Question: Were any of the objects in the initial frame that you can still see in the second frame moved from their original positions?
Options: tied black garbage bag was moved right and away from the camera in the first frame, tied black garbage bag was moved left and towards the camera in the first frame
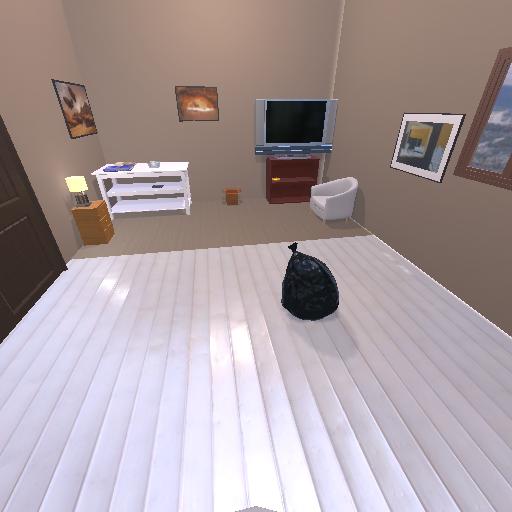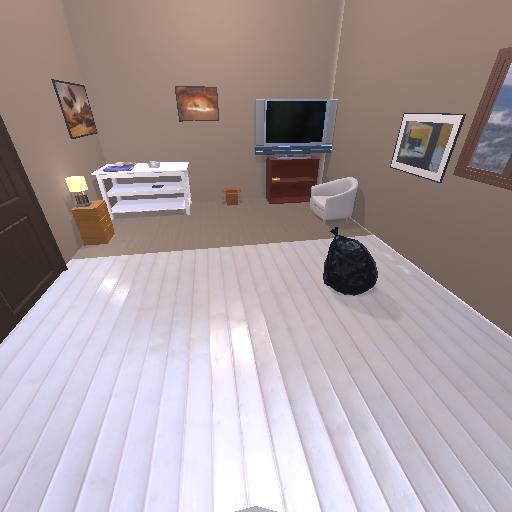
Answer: tied black garbage bag was moved right and away from the camera in the first frame